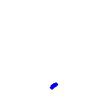
Particle: kaon